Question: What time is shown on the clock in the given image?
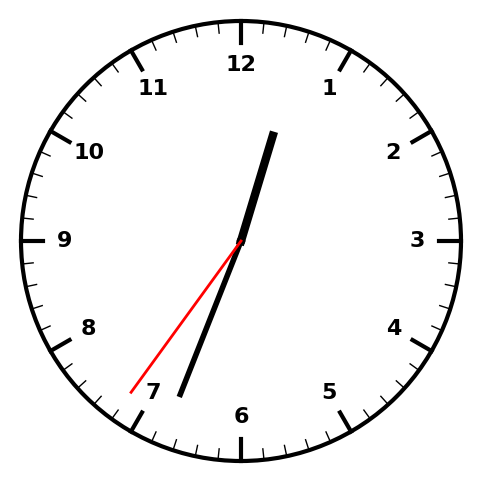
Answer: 12:33:36